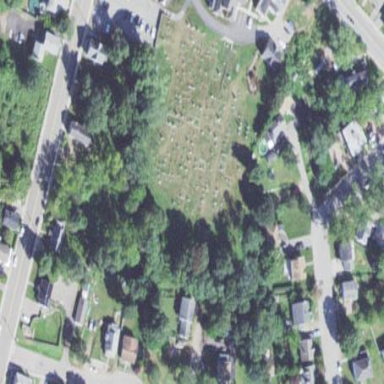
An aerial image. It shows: Private cemetery with the landuse designation.